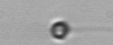
Label: flagellate